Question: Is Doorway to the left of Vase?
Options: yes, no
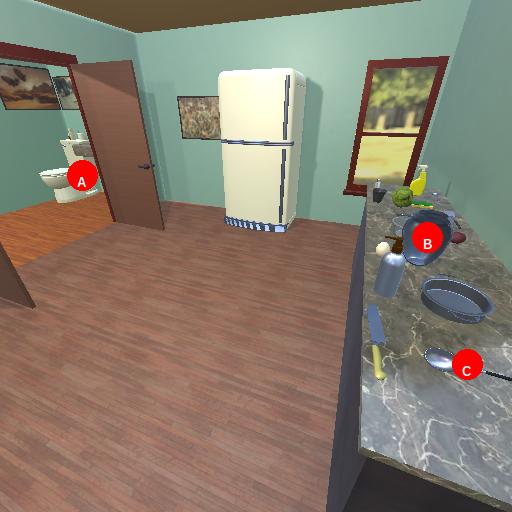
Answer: yes